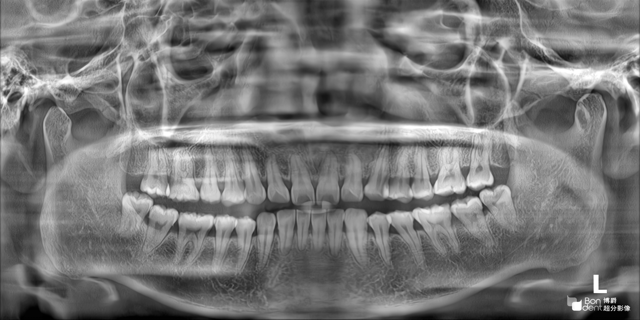
adult